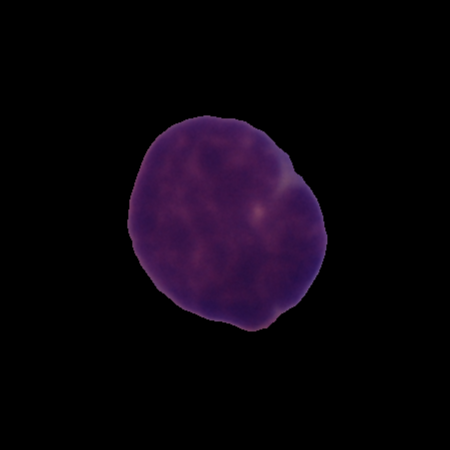
Label: cancer